Question: I have a Mac "Shoebox" app that internally uses 'NSDocument' objects, but does not expose the concept of individual documents to the user. (I rely on 'NSDocument' to make syncing via iCloud easier.)
My problem is that when a version conflict arises, my app shows the default 'NSDocument' conflict resolution alert (see below) letting the user pick one or two winners.
In the concept of my app this doesn't make sense. Is there a way to intercept/prevent that alert and handle the conflict programmatically?
I know that I can detect version conflicts with the code below. However, I still need to prevent the alert sheet.
'''
[NSFileVersion unresolvedConflictVersionsOfItemAtURL:document.fileURL];
'''
Example conflict resolution alert:

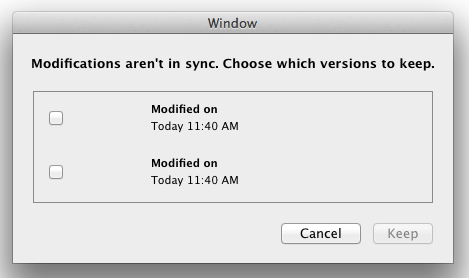
Answer: This is the built in behavior of NSDocument when it discovers there are unresolved version conflicts. If you do not wish to use it you'll have to drop support for NSDocument and use a lower level abstraction like NSFileManager + NSFileVersion.